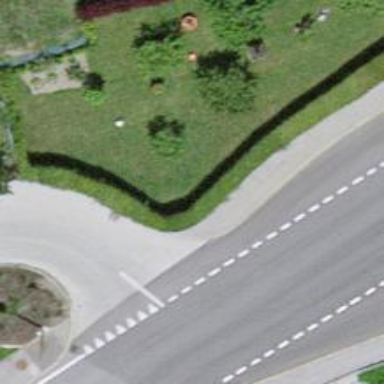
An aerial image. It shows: Bus stop with sheltered platform for public transport.